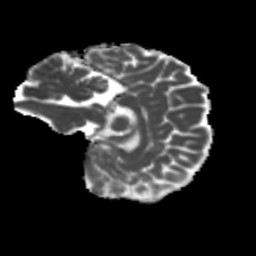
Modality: MD
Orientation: sagittal
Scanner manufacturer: siemens
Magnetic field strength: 3 T
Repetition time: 4 s
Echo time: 0.0594 s